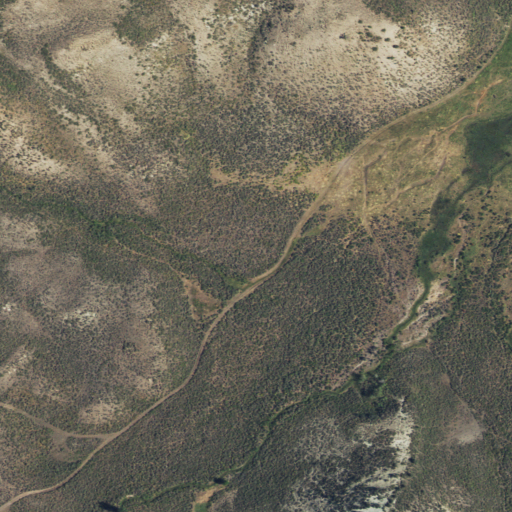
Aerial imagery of valley in Wyoming named West Canyon containing shrub and herbaceous wetlands